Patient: sex M, age 23
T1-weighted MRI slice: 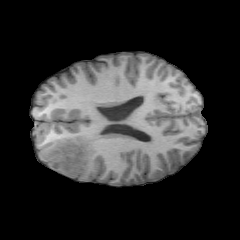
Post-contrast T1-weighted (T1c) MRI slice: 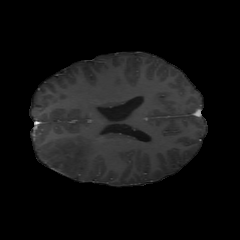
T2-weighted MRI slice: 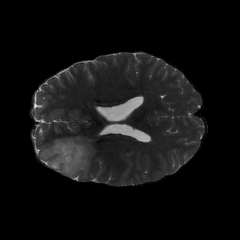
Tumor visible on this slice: yes
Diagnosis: Oligodendroglioma, IDH-mutant, 1p/19q-codeleted
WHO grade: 2